Aerial crown-view tile of a tropical tree (Barro Colorado Island, Panama), acquired 20250414:
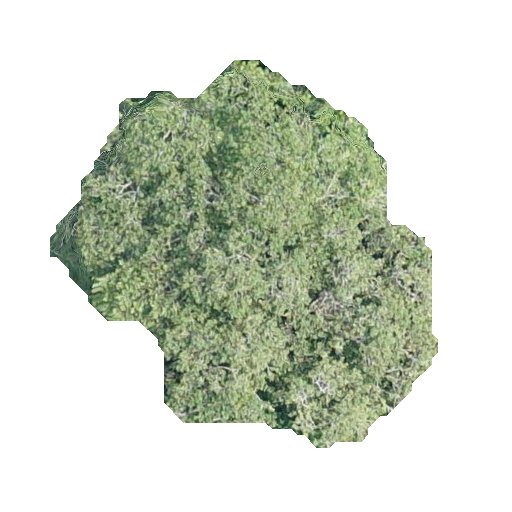
Species: Calophyllum longifolium
GBIF accepted scientific name: Calophyllum longifolium
Crown area: 145.908 m²